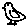
Label: bird